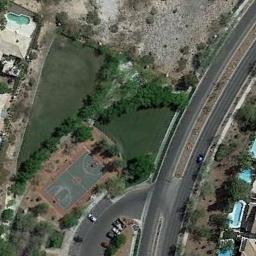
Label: basketball_court